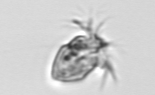
Label: Ciliophora